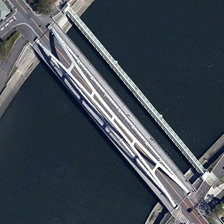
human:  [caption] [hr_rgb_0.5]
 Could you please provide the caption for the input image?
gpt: a bridge with several buildings and green trees near it is over a river .

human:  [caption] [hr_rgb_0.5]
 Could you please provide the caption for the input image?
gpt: a bridge with several buildings and green trees near it is over a river .

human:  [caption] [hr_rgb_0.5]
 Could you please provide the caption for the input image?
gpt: a bridge with several buildings and green trees near it is over a river .

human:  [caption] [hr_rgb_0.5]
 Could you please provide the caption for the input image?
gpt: a bridge with several buildings and green trees near it is over a river .

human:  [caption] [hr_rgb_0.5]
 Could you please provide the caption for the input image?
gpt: a bridge with several buildings and green trees near it is over a river .